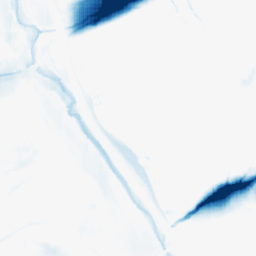
Category: morphological
Decomposition family: morphological_ellipse
Decomposition parameters: operation: closing
width: 50
height: 10
Upsampling method: sinc_blackman
Upsampling parameters: scale: 4
kernel_size: 8
Upsampling scale: 4